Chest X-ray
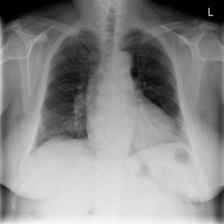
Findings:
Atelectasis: negative
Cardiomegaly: positive
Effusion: negative
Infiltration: negative
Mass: negative
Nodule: negative
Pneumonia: negative
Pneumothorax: negative
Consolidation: negative
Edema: negative
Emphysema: negative
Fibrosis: negative
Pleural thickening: negative
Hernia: negative